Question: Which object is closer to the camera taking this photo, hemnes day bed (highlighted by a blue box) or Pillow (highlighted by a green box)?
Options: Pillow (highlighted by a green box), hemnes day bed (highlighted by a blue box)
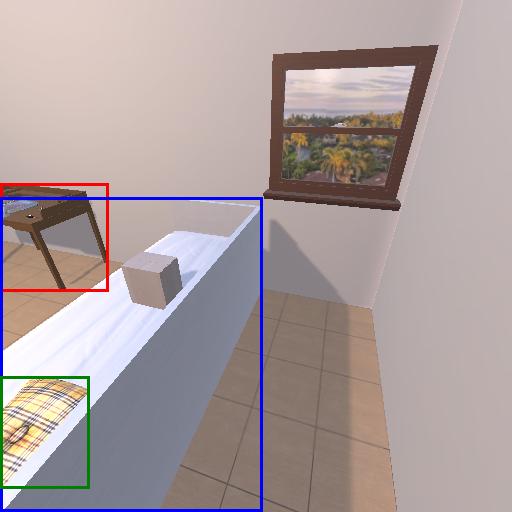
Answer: Pillow (highlighted by a green box)